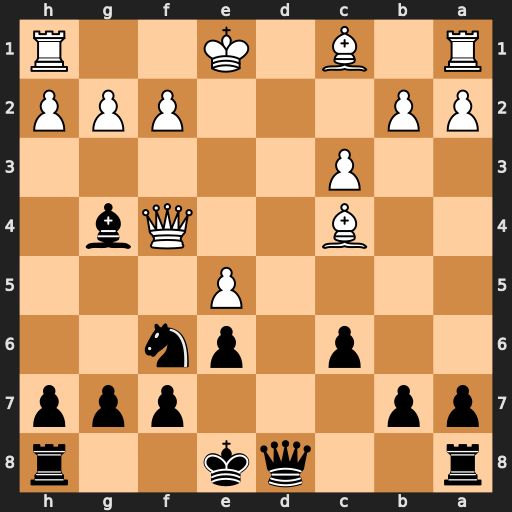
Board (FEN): r2qk2r/pp3ppp/2p1pn2/4P3/2B2Qb1/2P5/PP3PPP/R1B1K2R
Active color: b
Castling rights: KQkq
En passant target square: -
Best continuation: Qd1#